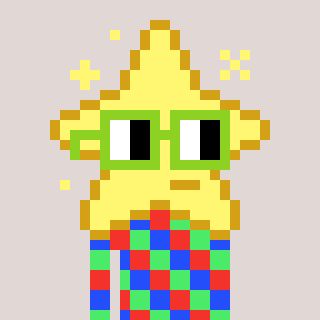
a pixel art character with square light green glasses, a star-shaped head and a darkpink-colored body on a warm background